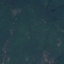
Land use / land cover class: Forest